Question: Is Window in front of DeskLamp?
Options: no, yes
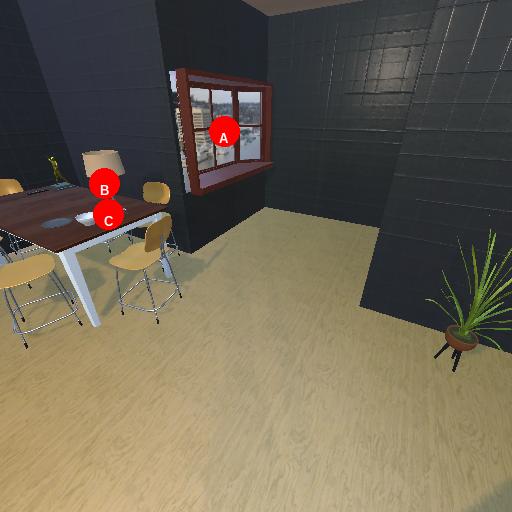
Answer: no